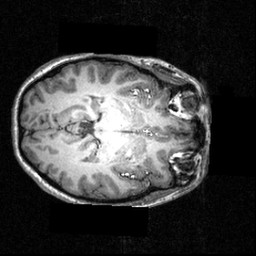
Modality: T1w
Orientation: axial
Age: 21
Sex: female
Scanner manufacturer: siemens
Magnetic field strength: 3.951 T
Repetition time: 1.5 s
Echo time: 0.00335 s